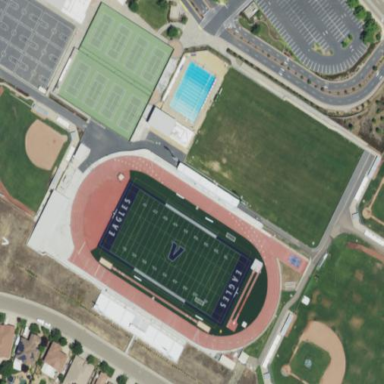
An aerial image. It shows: Pitch for American football.